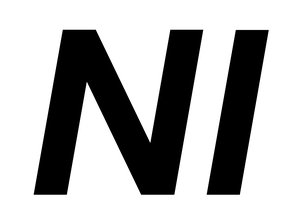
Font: Poppins-SemiBoldItalic